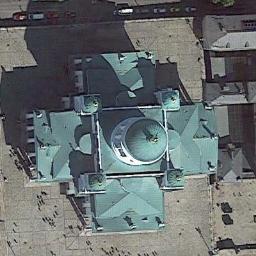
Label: church